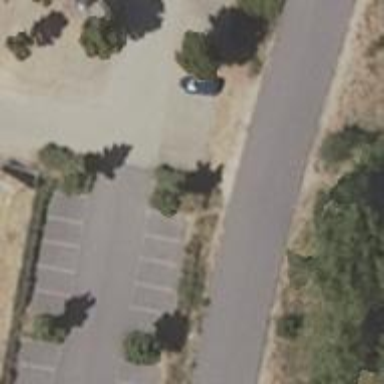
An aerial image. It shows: Parking aisle designated as service road.